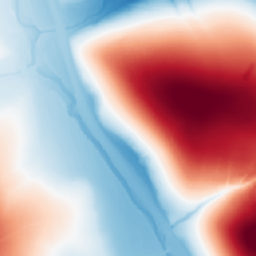
Category: trend_removal
Decomposition family: polynomial_high
Decomposition parameters: degree: 4
Upsampling method: area
Upsampling parameters: scale: 2
Upsampling scale: 2